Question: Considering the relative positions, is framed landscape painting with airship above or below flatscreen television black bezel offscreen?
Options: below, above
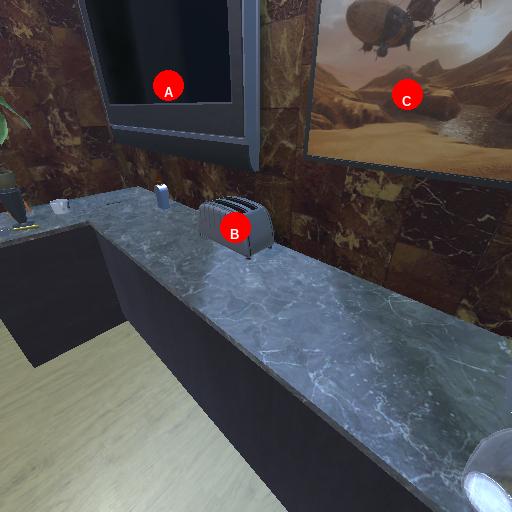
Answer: below